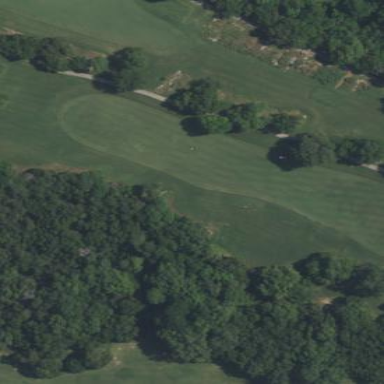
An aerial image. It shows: Rough grassy area used for golf.